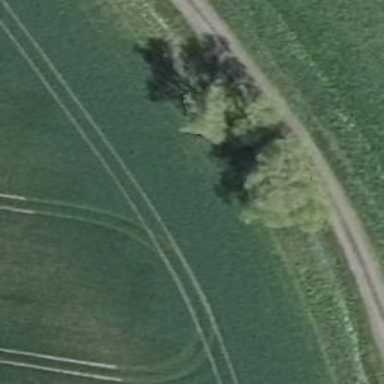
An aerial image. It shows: Row of deciduous broadleaved trees.